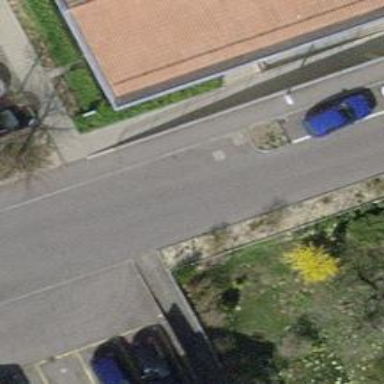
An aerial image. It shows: Asphalt sidewalk.